Question: :
Using
- - - > keytool -genkey -keyalg RSA -sigalg SHA256withRSA -alias selfsigned -keystore mykeystore.jks -validity 360 -keysize 2048-
---

The Certificate shows this when I view its details :
> 'Certificate fingerprints: MD5: XXXXXXXXXXXXXXXXXXXXXXXXXXXXXXXXXXXXXX SHA1: XXXXXXXXXXXXXXXXXXXXXXXXXXXXXXXXXXXXXX SHA256: XXXXXXXXXXXXXXXXXXXXXXXXXXXXXXXXXXXXXXXXXXXXXXXXXXXXXXXXXXXXXXXXXXXXXXXXXXXXXXXXXXXXXXXXXXXXXXXXXXXXXXXXXXXXXXXXXX Signature algorithm name: SHA256withRSA Version: 3'
I have also done the following on the jetty side to ensure that I exclude some bad CipherSuites and avoid SSLV3 protocol (since chrome phased out SSLV3 due to recent POODLE attacks) :
'''
sslContextFactory.setIncludeCipherSuites(new String[] {
"TLS_DHE_RSA.*", "TLS_ECDHE.*", });
sslContextFactory.setExcludeCipherSuites(new String[] { ".*NULL.*",
".*RC4.*", ".*MD5.*", ".*DES.*", ".*DSS.*" });
sslContextFactory.setExcludeProtocols(new String[] { "SSLv3" });
sslContextFactory.setRenegotiationAllowed(false);
'''
I have digged into chromium code base to see this ? But I could not figure out the reason yet.
Chrome checks for the following before setting the .
---
'''
if (net::SSLConnectionStatusToVersion(ssl.connection_status) >=
net::SSL_CONNECTION_VERSION_TLS1_2 &&
net::IsSecureTLSCipherSuite(
net::SSLConnectionStatusToCipherSuite(ssl.connection_status))) {
site_connection_details_.assign(l10n_util::GetStringFUTF16(
IDS_PAGE_INFO_SECURITY_TAB_ENCRYPTED_CONNECTION_TEXT,
subject_name));
} else {
site_connection_details_.assign(l10n_util::GetStringFUTF16(
IDS_PAGE_INFO_SECURITY_TAB_WEAK_ENCRYPTION_CONNECTION_TEXT,
subject_name));
}
bool IsSecureTLSCipherSuite(uint16 cipher_suite) {
int key_exchange, cipher, mac;
if (!GetCipherProperties(cipher_suite, &key_exchange, &cipher, &mac))
return false;
// Only allow forward secure key exchanges.
switch (key_exchange) {
case 10: // DHE_RSA
case 14: // ECDHE_ECDSA
case 16: // ECDHE_RSA
break;
default:
return false;
}
switch (cipher) {
case 13: // AES_128_GCM
case 14: // AES_256_GCM
case 17: // CHACHA20_POLY1305
break;
default:
return false;
}
// Only AEADs allowed.
if (mac != kAEADMACValue)
return false;
return true;
}
'''
---
## Useful links
- <URL>
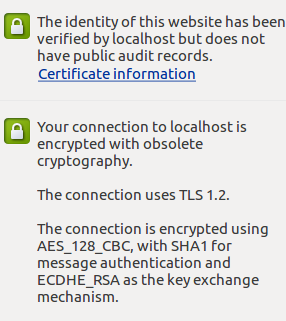
Answer: As you pointed out in the code, toy need to use AES_128_GCM, AES_256_GCM or CHACHA20_POLY1305 as the cipher for the cryptography to be considered modern. This has nothing to do with the certificate but with the server configuration.
Chrome actually doesn't support AES_256_GCM yet, and java doesn't support CHACHA20_POLY1305 yet. Even AES_128_GCM is only supported in java 8. If you're not using java 8, "modern" cryptography isn't included by default. If you are using java 8, the jetty documentation explains how to configure the cipher suites.
If you don't have java 8, it seems you can use Bouncy Castle, set up as a provider (<URL> to enable cipher suites using GCM. I haven't tested it myself though.